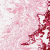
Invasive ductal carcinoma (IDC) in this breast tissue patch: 0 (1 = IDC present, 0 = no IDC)